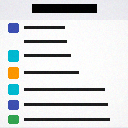
Screen state: on